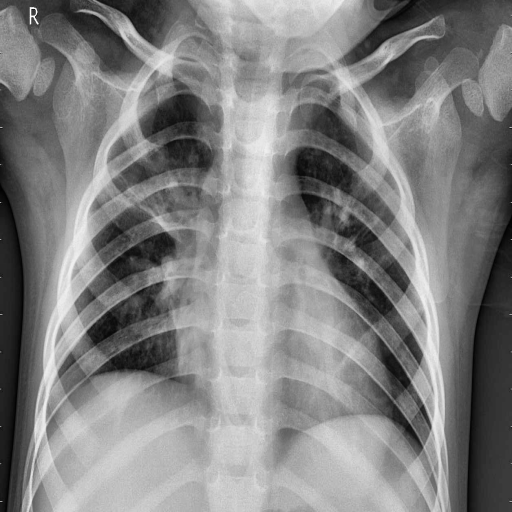
Finding: PNEUMONIA